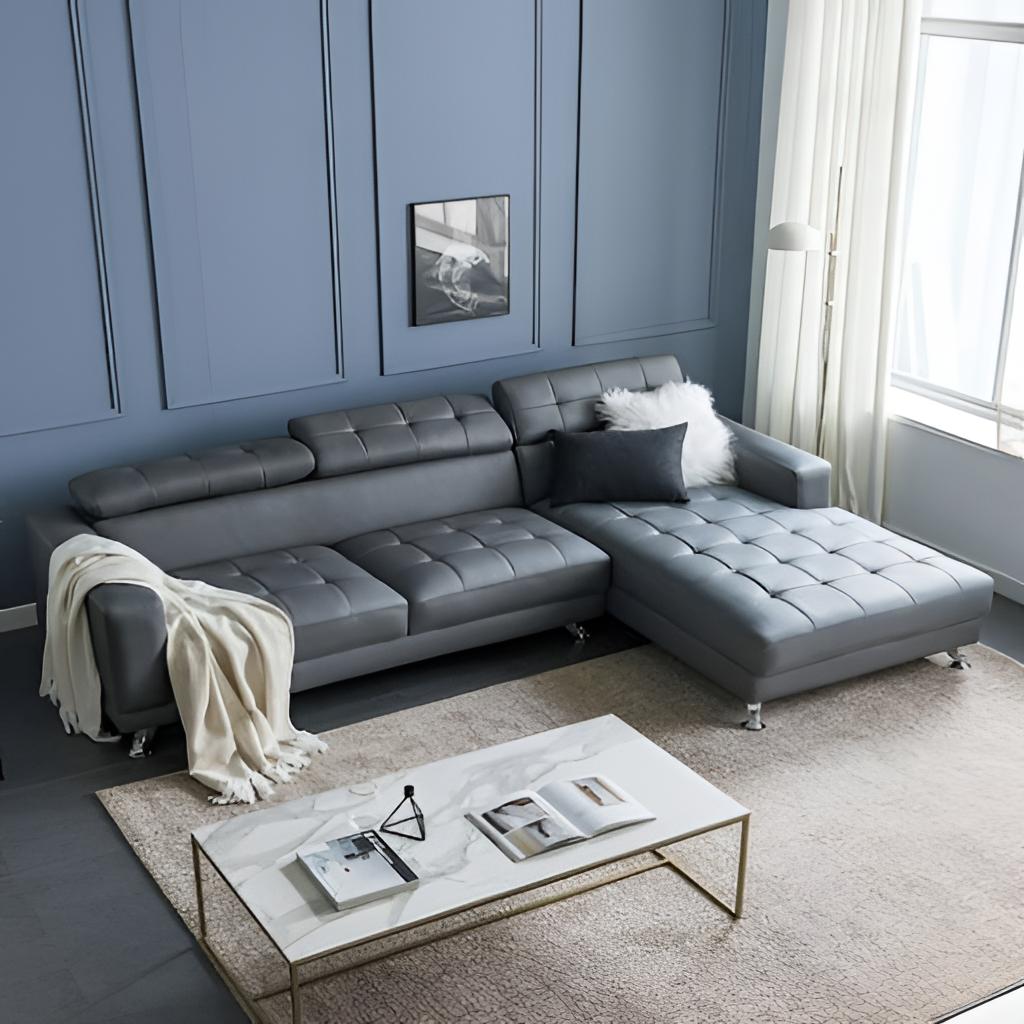
living room, gray leather sectional sofa, contemporary, gray tile flooring, with large square pattern, paint wallpaper, with solid pattern